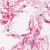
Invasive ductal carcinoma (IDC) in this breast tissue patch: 0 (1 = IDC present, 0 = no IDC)